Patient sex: M
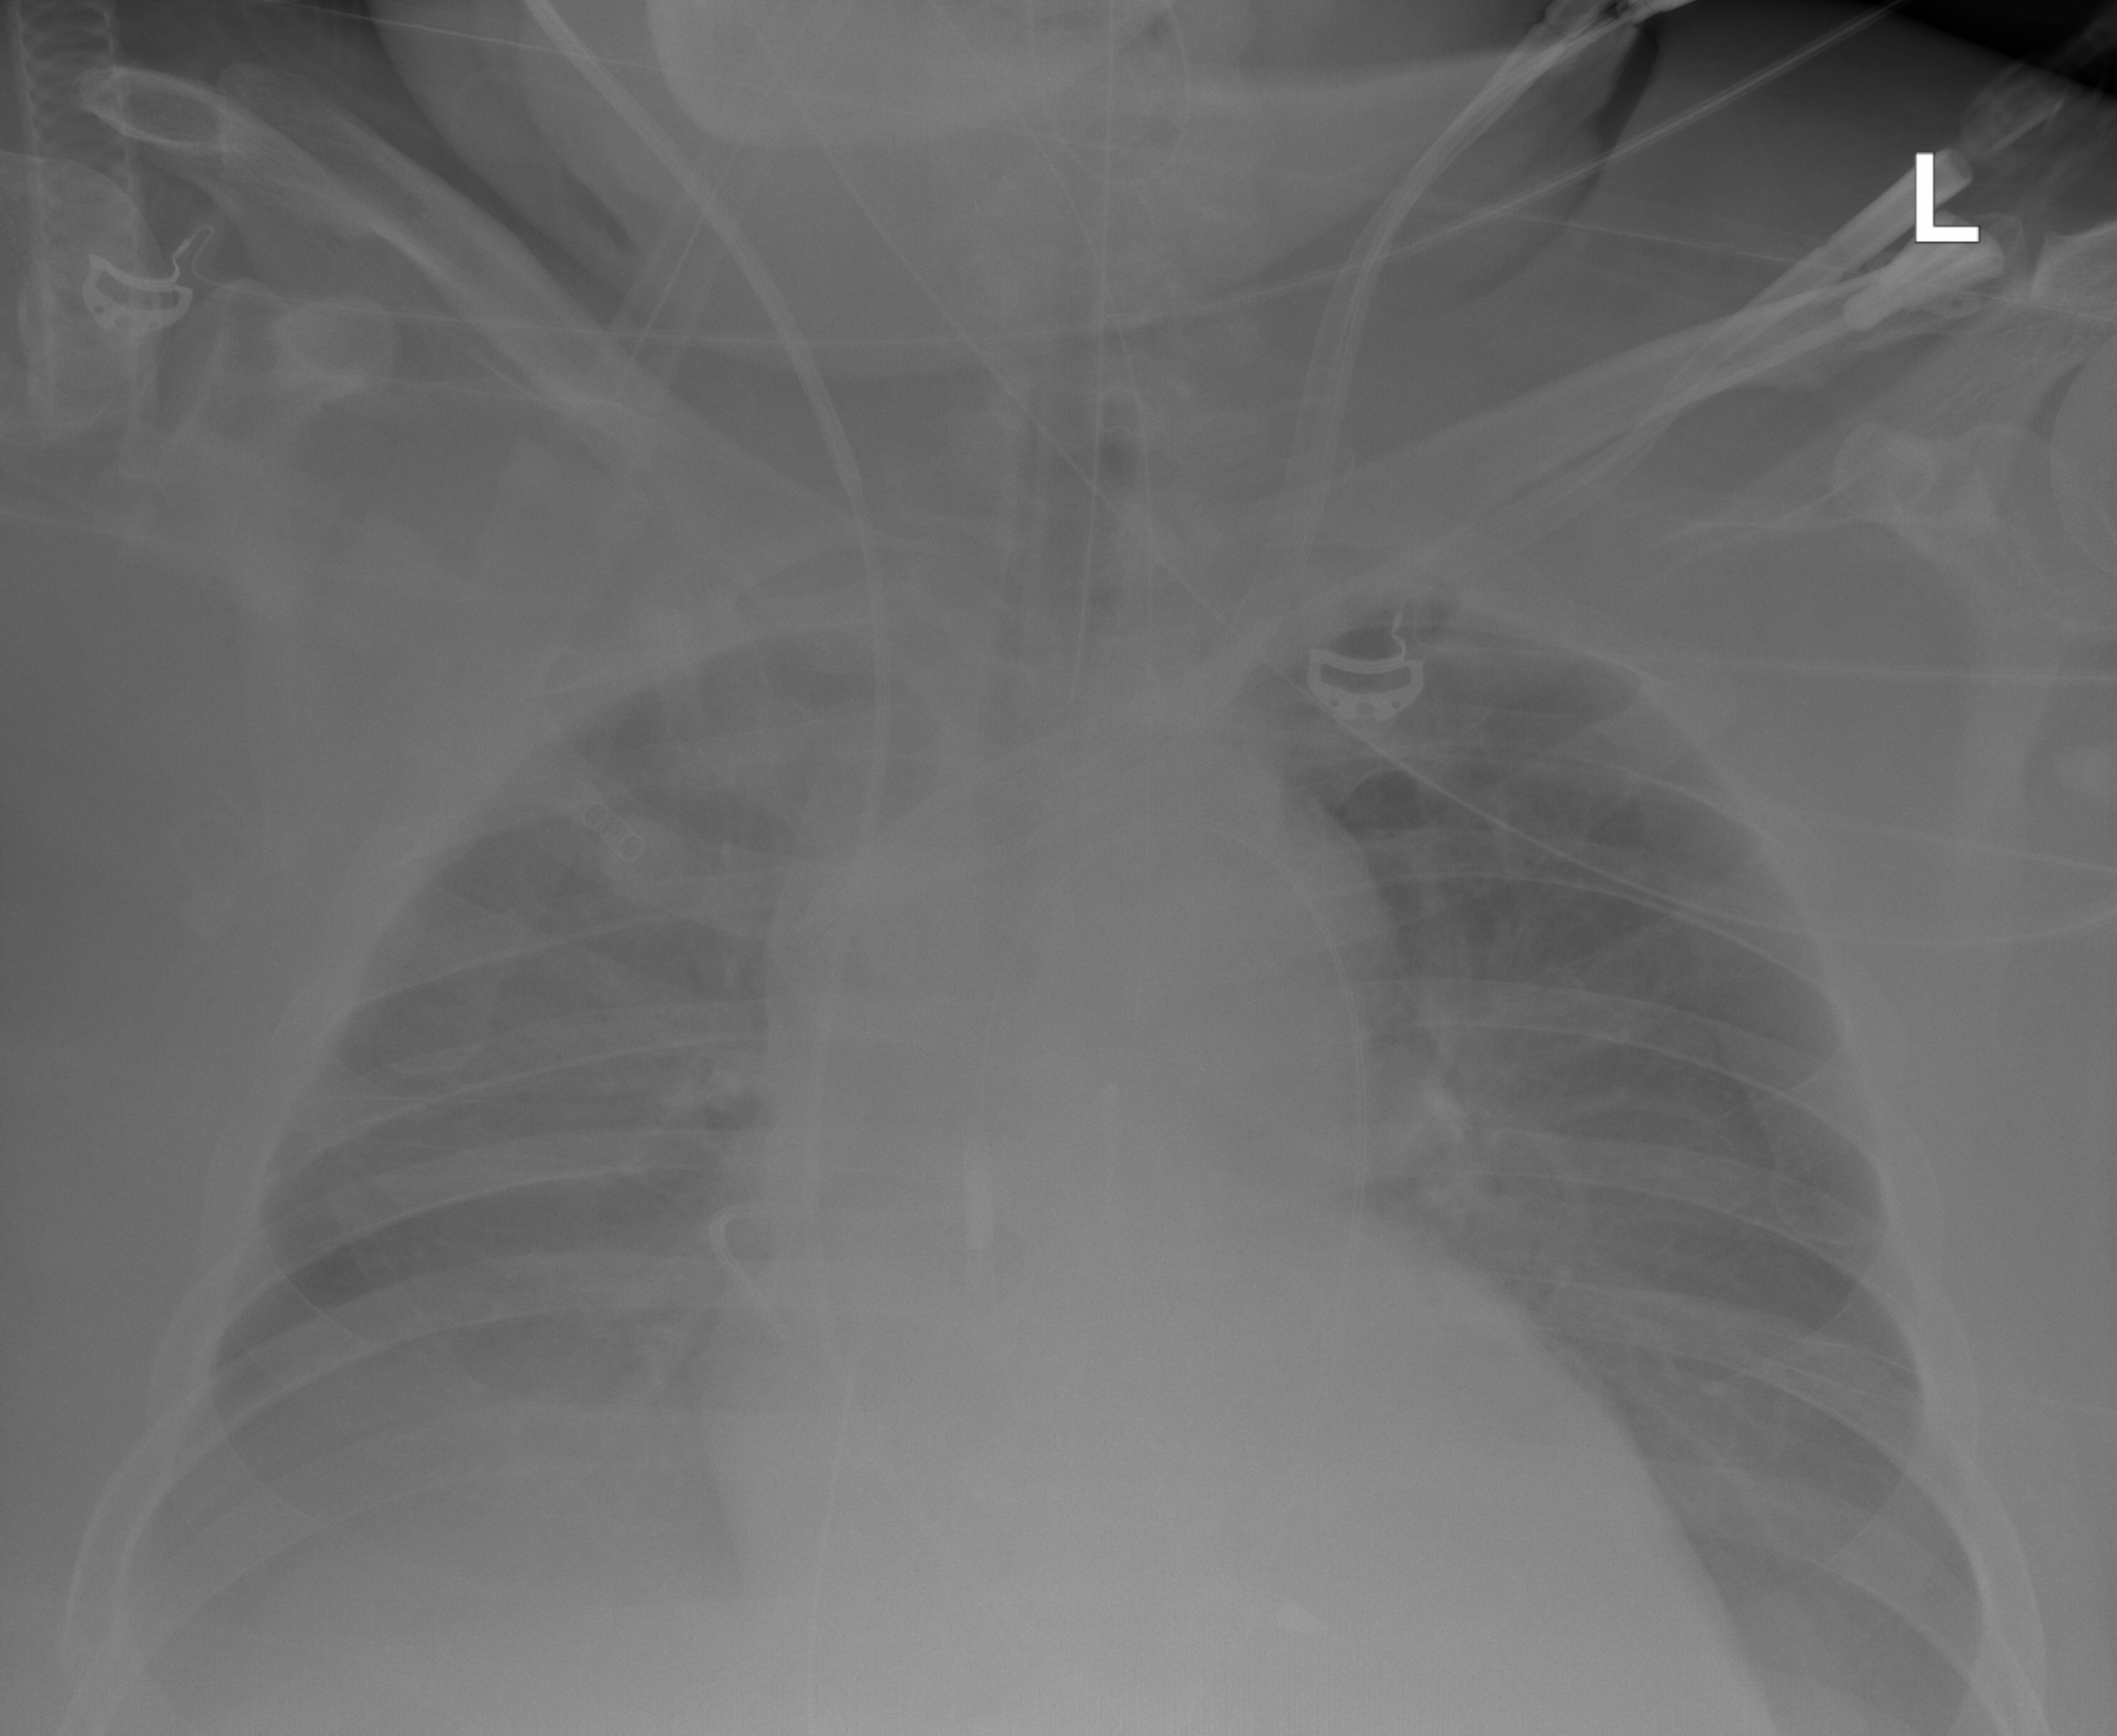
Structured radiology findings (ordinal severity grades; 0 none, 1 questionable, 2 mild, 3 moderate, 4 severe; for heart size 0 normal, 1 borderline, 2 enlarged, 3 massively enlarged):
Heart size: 2
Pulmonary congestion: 0
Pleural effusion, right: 3
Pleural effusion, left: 2
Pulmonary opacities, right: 2
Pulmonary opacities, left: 0
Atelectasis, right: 2
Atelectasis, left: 0